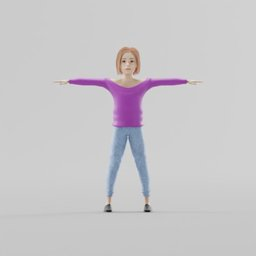
Label: people